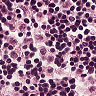
Metastatic tissue present: no